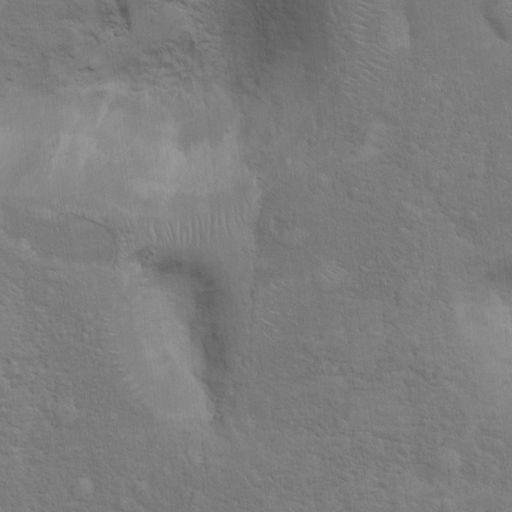
Objects detected: cone, cone, cone